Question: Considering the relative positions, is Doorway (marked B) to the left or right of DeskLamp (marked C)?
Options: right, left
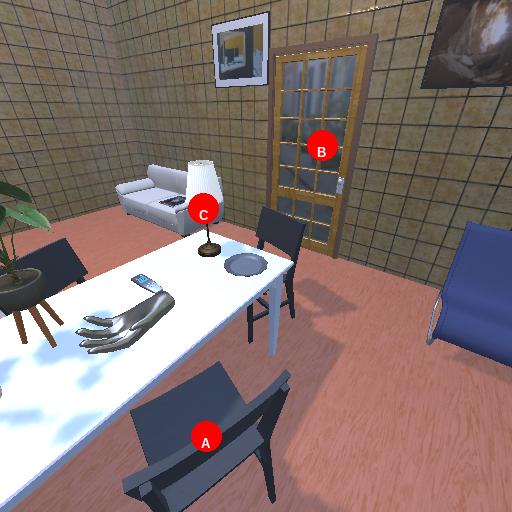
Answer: right